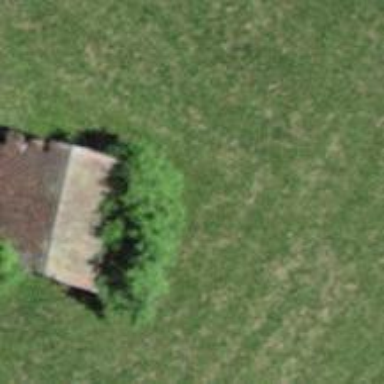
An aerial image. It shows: Rural barn.